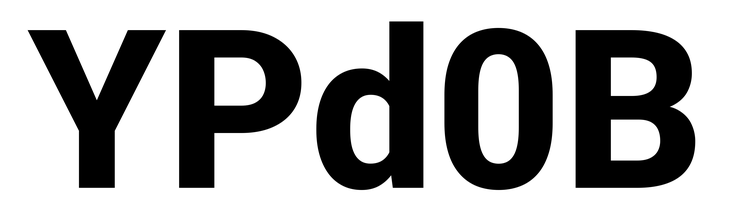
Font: Roboto_ExtraBold